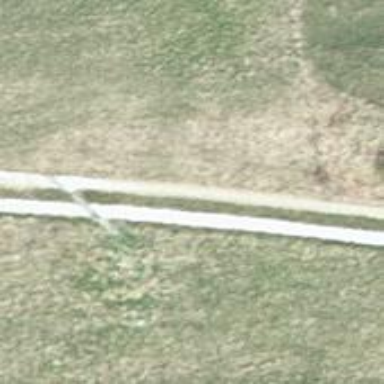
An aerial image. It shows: Track road with grade3 tracktype.